Question: Can anyone explain the meaning of different elements,attributes in VBA code. While writing some procedures i have noticed some attributes with different color and shapes. Please refer to below snapshot for details.
E.g.
'''
row_Counter = Cells.Find(What:="*", _
After:=Range("A1"), _
LookAt:=xlPart, _
LookIn:=Formulas, _
SearchOrder:=xlByRows, _
SearchDirection:=xlPrevious, _
MatchCase:=False, _
SearchFormat:=False).Row
'''
So while writing LookAt or any other attributes takes different values such as xlPart, ABS and many more to choose from. i found every values have some specific color and shapes. What does those signifies ?

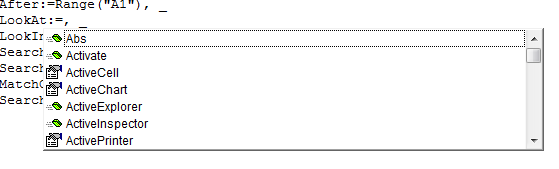
Answer: The different icons represent different types of objects you can append.
The green rubber icon (e.g. ABS) represents a function.
The hand pointing on a spreadhseet (e.g. Active Cell) represents a property.
The black equal sign in a grey rectangle (e.g. BackstageGroupStyleError) represents a constant. - Not in your screenshot but might appear.
In general it helps the user to see, whether he is about to enter a function or just read a constant, as functions, properties and constants have different settings/uses.
If you like to know more about the issue press "F2" while in the Visual Editor and the "Object Browser" whith all available VBA objects will open.
Best regards
seulberg1